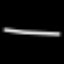
Label: line